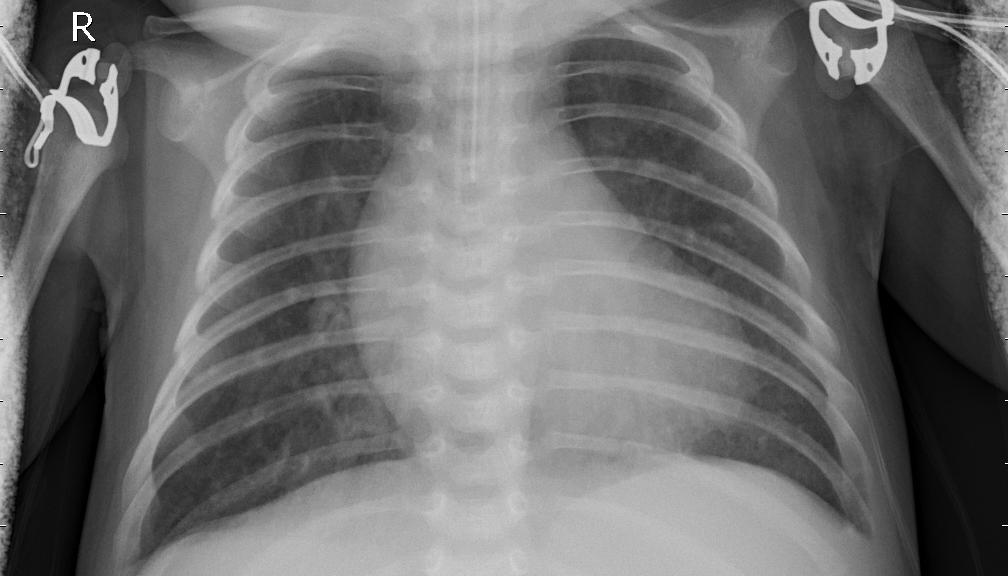
Diagnosis: PNEUMONIA